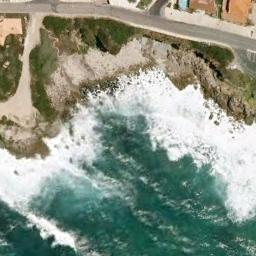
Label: beach